Fundus camera: zeiss
Shooting center: fovea
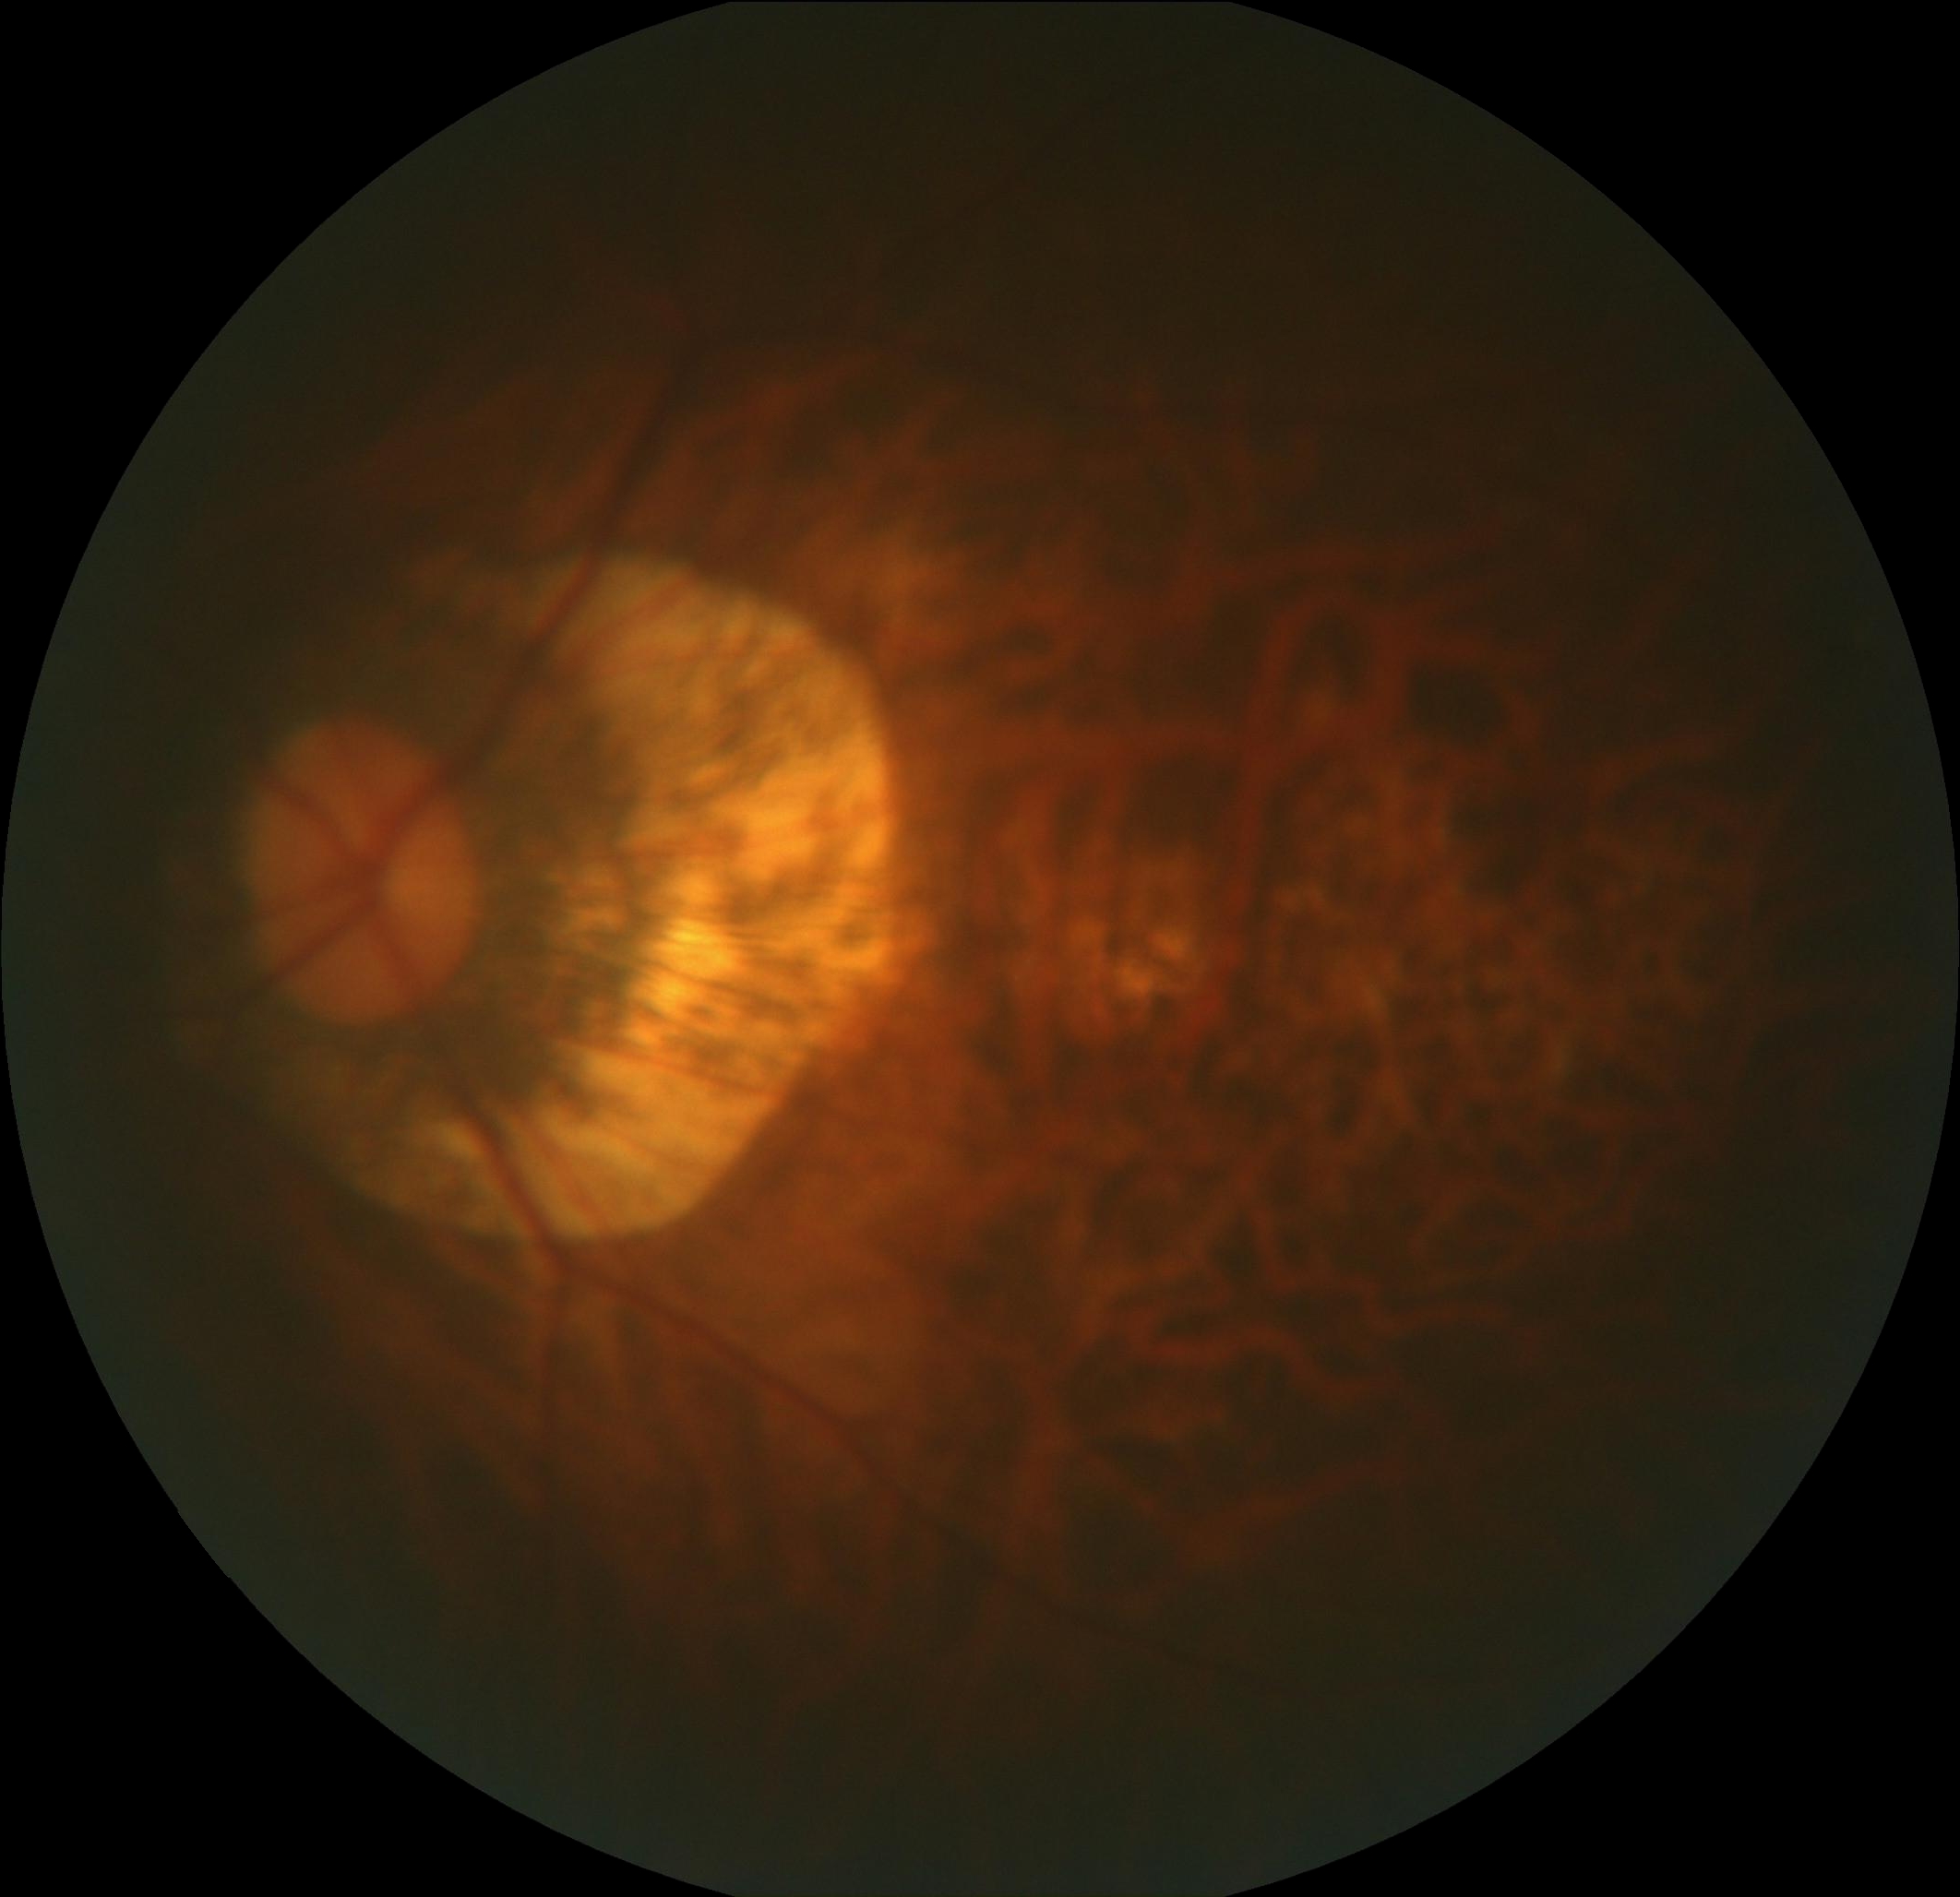
Pathologic myopia: yes
Patchy retinal atrophy: present
Retinal detachment: absent